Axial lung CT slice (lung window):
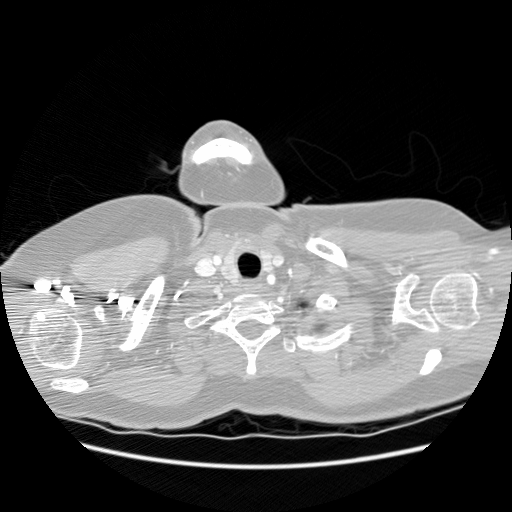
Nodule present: no